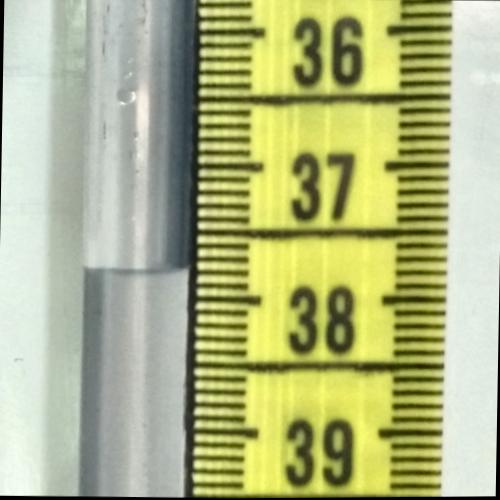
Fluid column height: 37.8 cm